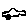
Label: car